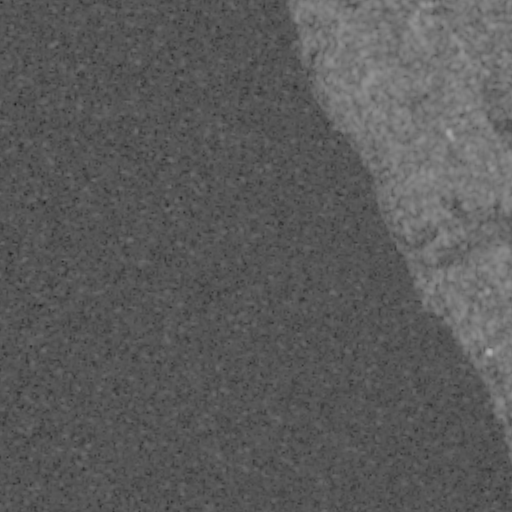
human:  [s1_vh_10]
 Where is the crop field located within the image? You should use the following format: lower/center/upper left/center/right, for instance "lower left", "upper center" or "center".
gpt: The crop field is located in the lower right of the image.
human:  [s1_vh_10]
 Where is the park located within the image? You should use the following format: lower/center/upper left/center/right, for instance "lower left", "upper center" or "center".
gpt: The park is located in the center right of the image.
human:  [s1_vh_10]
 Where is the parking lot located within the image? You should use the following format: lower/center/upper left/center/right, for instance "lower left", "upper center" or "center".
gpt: The parking lot is located in the upper right of the image.
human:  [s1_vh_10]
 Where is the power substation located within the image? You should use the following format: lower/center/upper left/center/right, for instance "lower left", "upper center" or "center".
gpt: The power substation is located in the upper right of the image.
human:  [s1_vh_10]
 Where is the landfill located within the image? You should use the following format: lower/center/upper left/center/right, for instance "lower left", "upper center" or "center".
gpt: There is no landfill in the image.

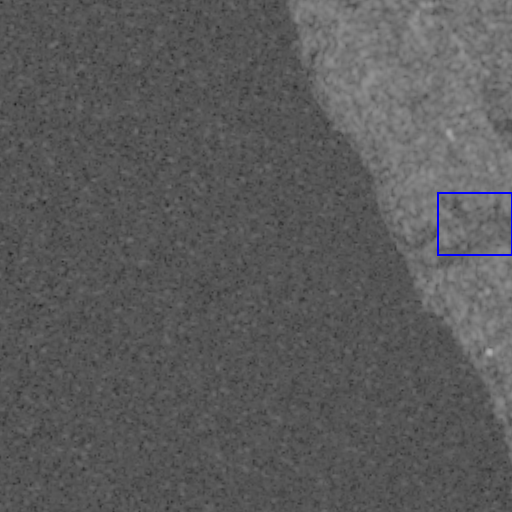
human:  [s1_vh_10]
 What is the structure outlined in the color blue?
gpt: The structure outlined in blue is a crop field.
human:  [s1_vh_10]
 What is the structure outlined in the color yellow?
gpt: There is no yellow outline.